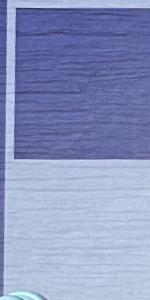
Label: Empty